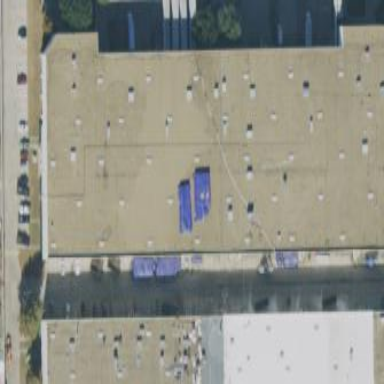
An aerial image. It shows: Warehouse building.